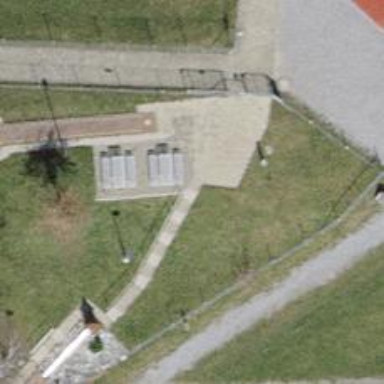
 where the trail visibility is excellent."